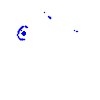
Particle: pion